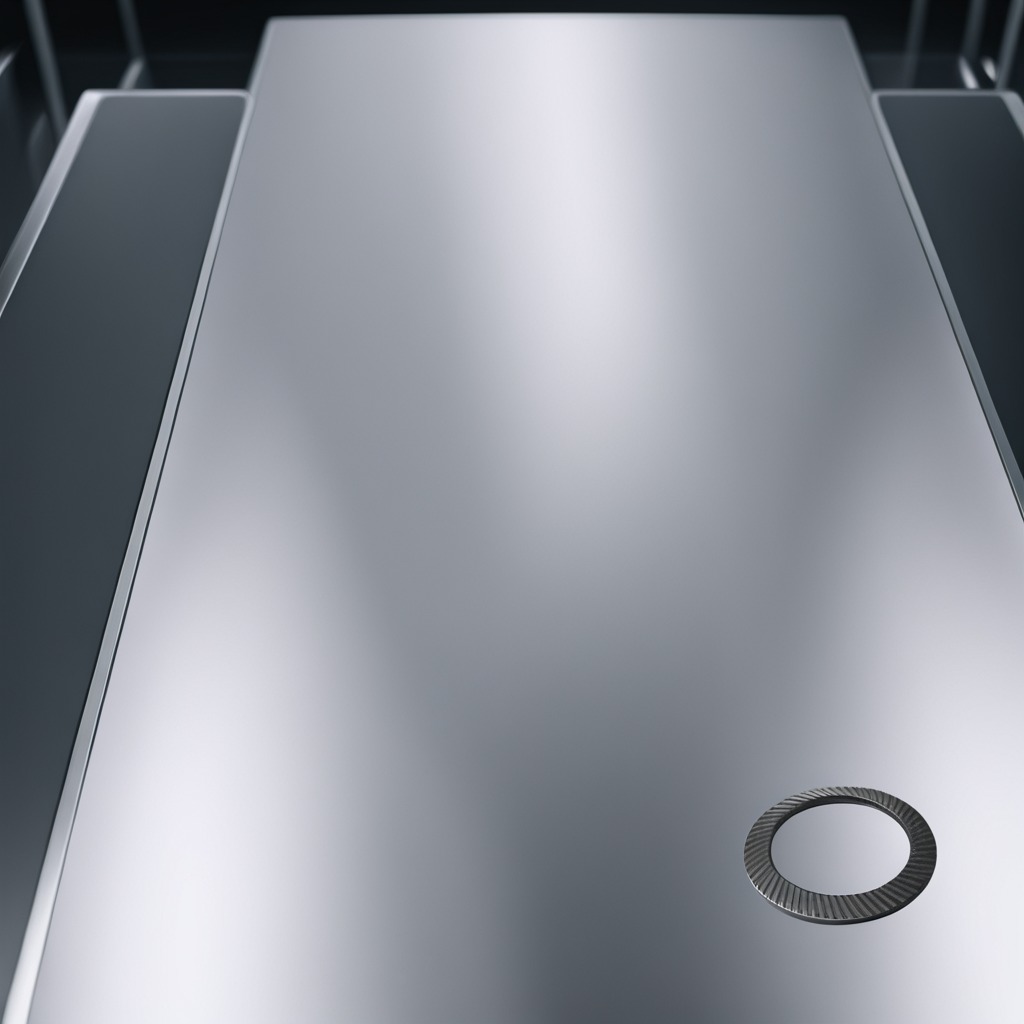
A flat metal washer is lying on the stainless steel table.